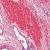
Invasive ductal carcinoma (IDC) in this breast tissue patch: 1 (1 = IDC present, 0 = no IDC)